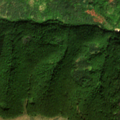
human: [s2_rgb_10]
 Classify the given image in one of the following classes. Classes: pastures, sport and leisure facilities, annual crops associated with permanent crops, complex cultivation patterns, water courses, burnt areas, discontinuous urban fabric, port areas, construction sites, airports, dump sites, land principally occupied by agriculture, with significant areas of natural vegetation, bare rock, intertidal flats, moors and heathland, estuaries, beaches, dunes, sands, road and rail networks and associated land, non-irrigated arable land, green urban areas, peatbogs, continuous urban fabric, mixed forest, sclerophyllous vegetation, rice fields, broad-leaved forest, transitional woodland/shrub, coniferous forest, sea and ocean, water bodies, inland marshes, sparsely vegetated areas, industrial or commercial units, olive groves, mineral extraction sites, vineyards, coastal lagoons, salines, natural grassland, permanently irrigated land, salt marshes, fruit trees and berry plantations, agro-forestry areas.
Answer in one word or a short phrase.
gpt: broad-leaved forest, mixed forest, natural grassland